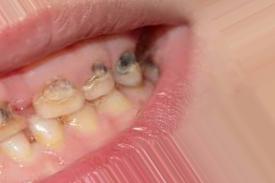
Condition: Caries